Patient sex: F
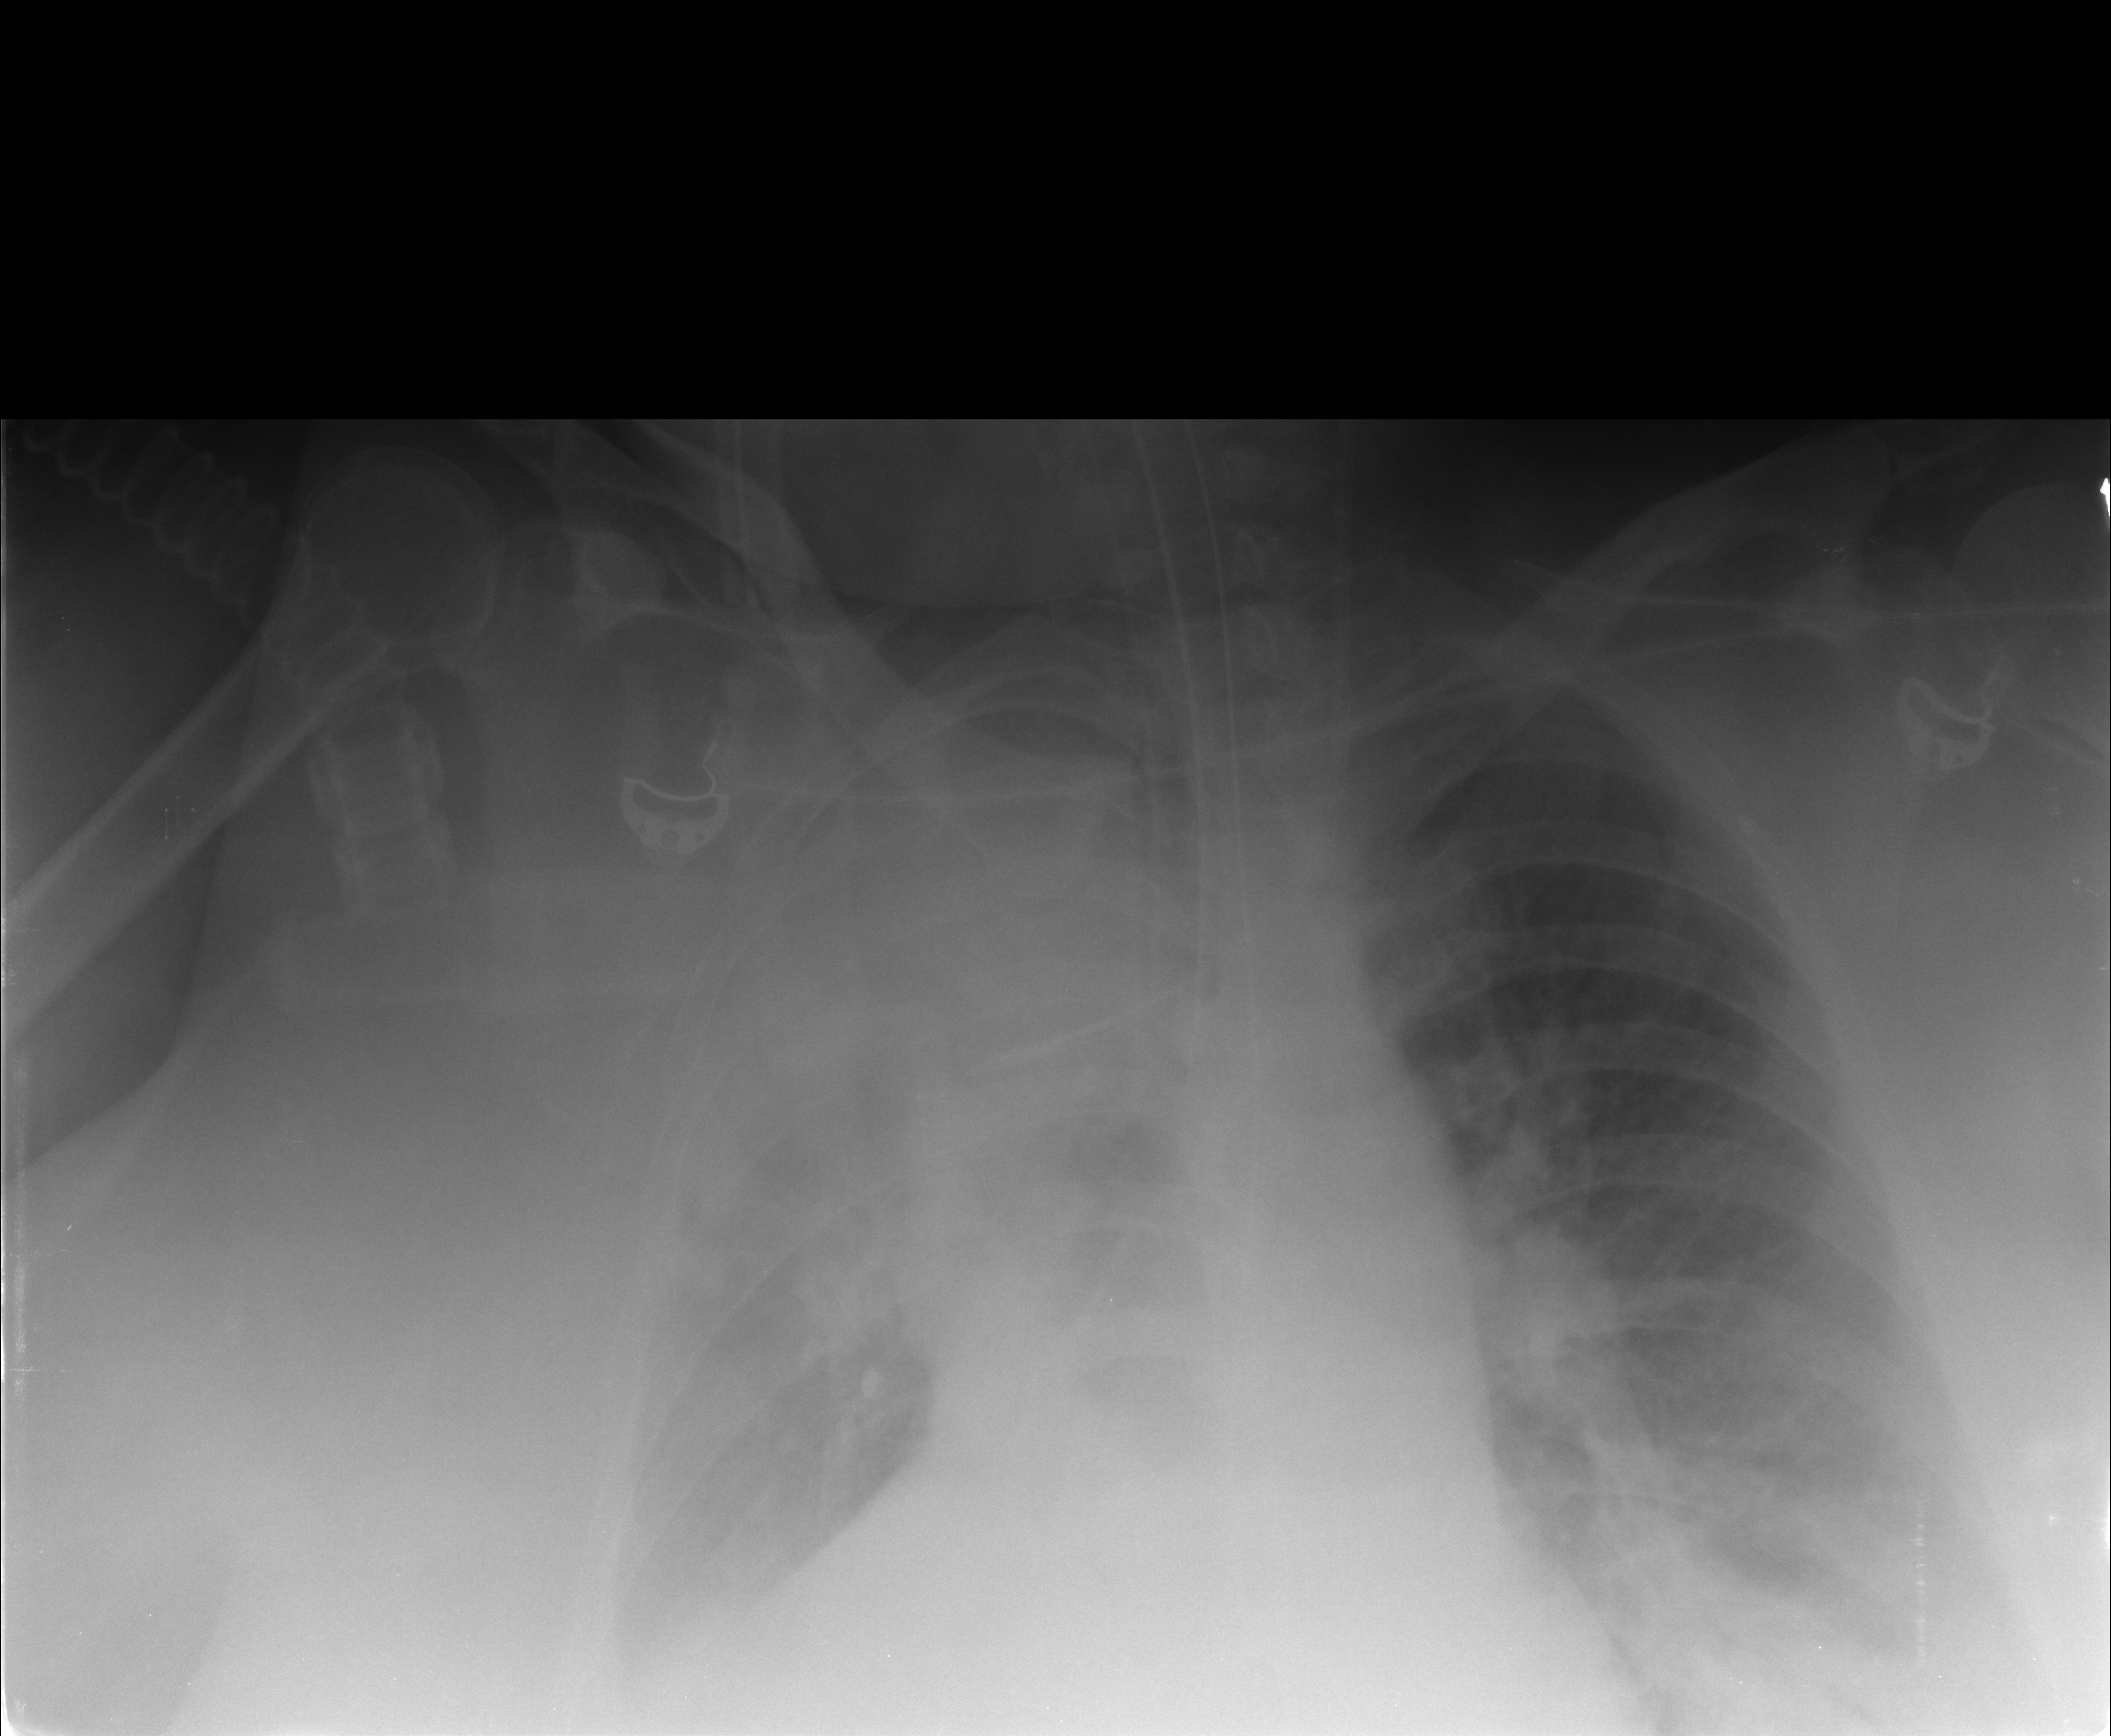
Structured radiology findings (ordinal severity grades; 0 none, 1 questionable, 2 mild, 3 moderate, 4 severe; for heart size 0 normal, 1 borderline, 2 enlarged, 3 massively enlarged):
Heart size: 2
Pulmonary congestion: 2
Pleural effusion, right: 3
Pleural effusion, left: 2
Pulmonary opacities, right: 2
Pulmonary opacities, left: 2
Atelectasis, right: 4
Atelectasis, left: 2